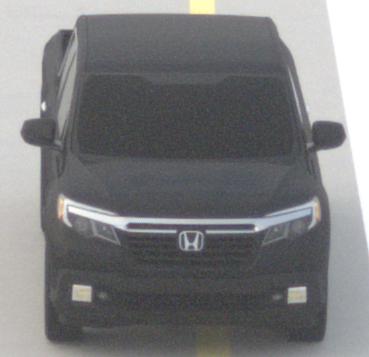
Make: Honda
Model: Ridgeline
Detailed model: Gen. 2
Model produced from: 2016
Model produced until: 2020
Doors: 4
Color: black
Road condition: dry road
Daytime: morning or afternoon
Contrast: low contrast